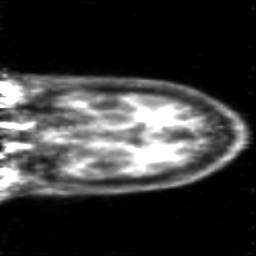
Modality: PET
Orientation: coronal
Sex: male
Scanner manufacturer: siemens